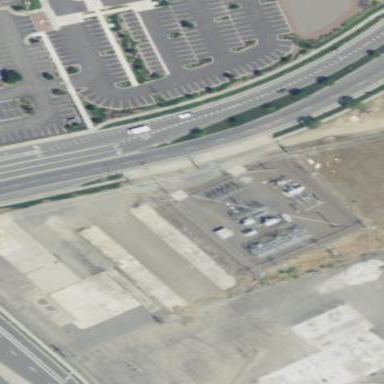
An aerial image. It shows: Power substation enclosed by fence.